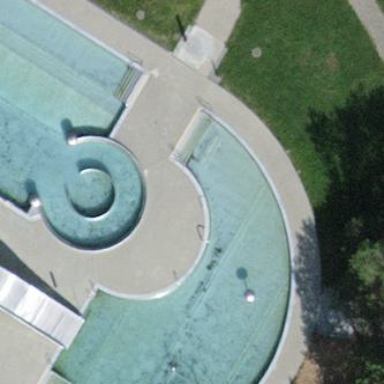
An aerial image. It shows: Wading swimming pool in the leisure land.